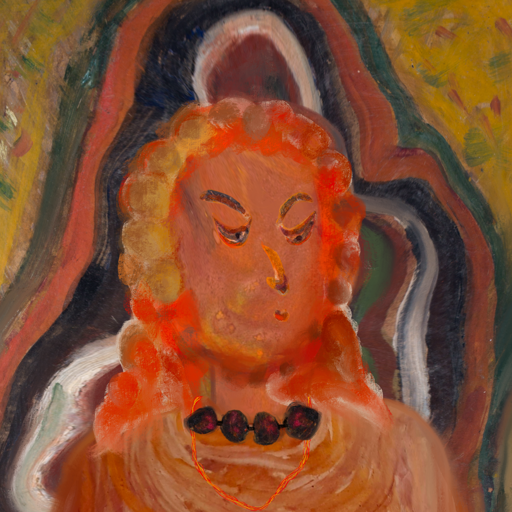
Background: AfterRaid, Head And Neck Side: Mother_And_Son_Son, Face Side: Hypocrite, Bust: Pious_Lady, Hair Side: Rupkatha, Head Accessory: Blank, Second Necklace: Gypsy_Mother_2, Necklace: Mosgoul, Baby: Blank